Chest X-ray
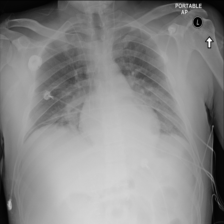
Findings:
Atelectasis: negative
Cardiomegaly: negative
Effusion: negative
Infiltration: positive
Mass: negative
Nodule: negative
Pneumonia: negative
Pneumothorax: negative
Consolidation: negative
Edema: negative
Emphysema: negative
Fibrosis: negative
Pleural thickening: negative
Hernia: negative